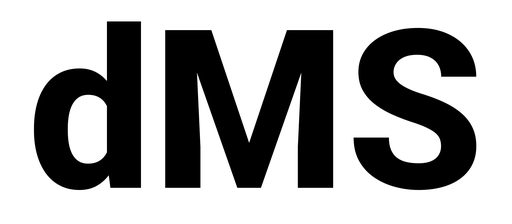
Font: Roboto_ExtraBold